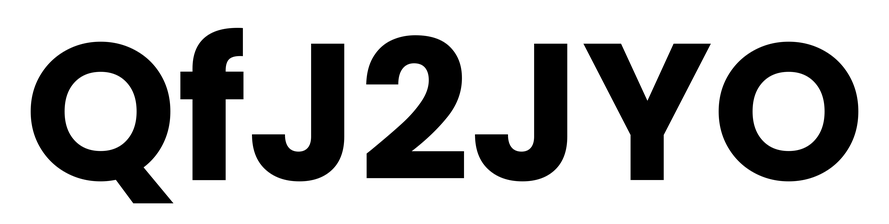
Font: Poppins-Bold